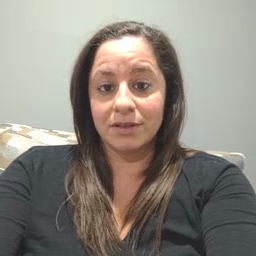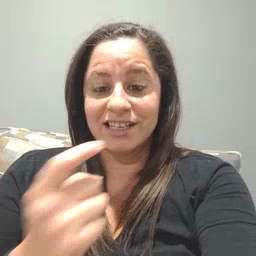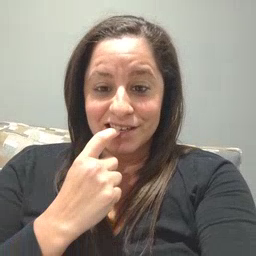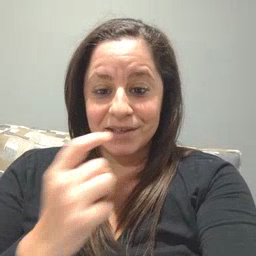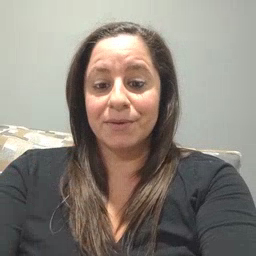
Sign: tooth